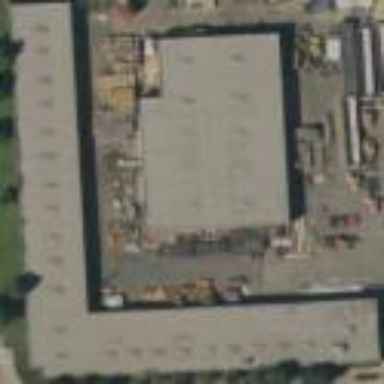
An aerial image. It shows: Commercial building.